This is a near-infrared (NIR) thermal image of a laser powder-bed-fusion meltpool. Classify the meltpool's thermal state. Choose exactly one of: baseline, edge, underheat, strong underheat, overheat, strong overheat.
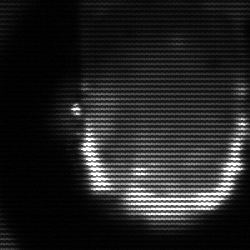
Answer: baseline